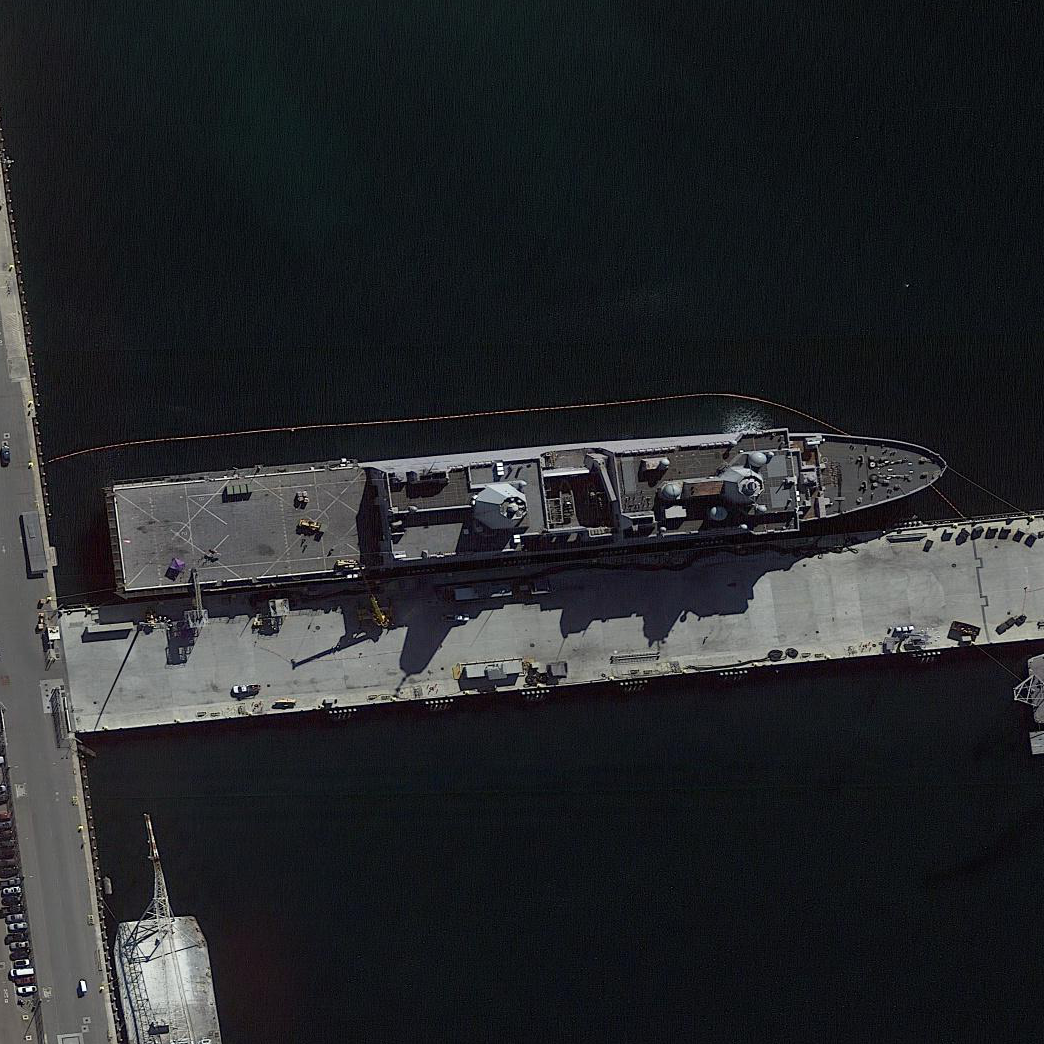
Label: combat